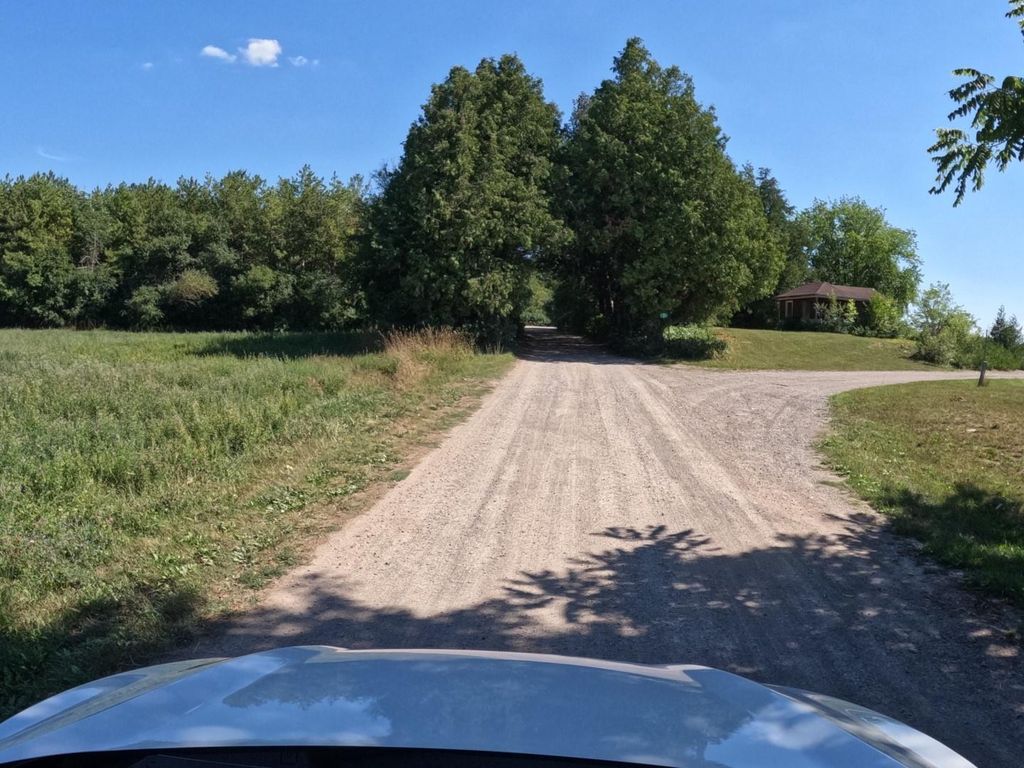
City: kitchener-waterloo